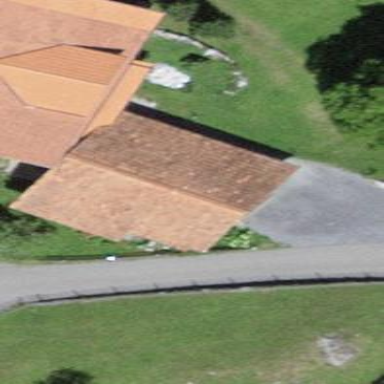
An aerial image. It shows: Rural barn.